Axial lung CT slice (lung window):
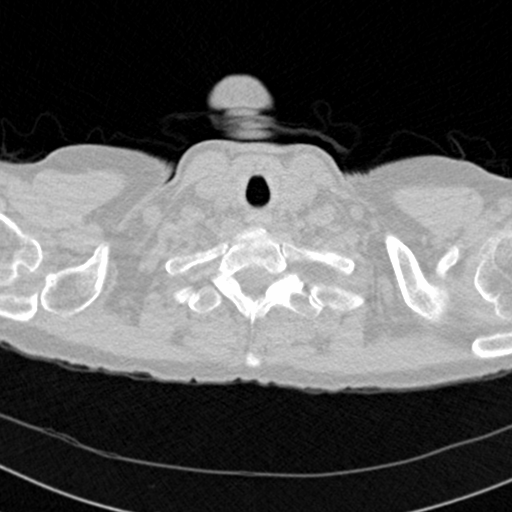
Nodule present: no